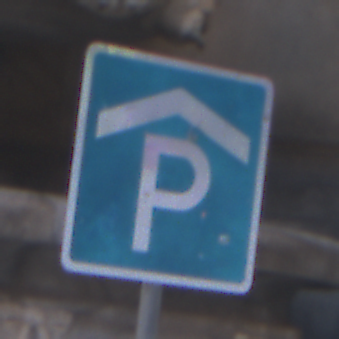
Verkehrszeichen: Parkhaus
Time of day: SunriseSunset
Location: Outdoor (Urban)
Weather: PartlyCloudy
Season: NotSpecified
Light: Natural